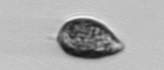
Label: Prorocentrum_triestinum